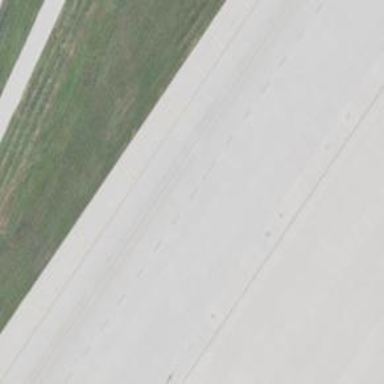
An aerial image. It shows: Image of taxiway at airport.